Field crop: maize
Growth stage: 1
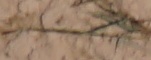
Species: lolium